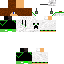
A female skeleton skin with dark skin, wearing brown long hair dressed in a green hoodie and brown pants, featuring a closed mouth.